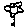
Label: flower